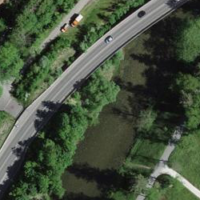
EUNIS habitat code: 25
Species observed at this site:
Anas platyrhynchos
Mergus merganser